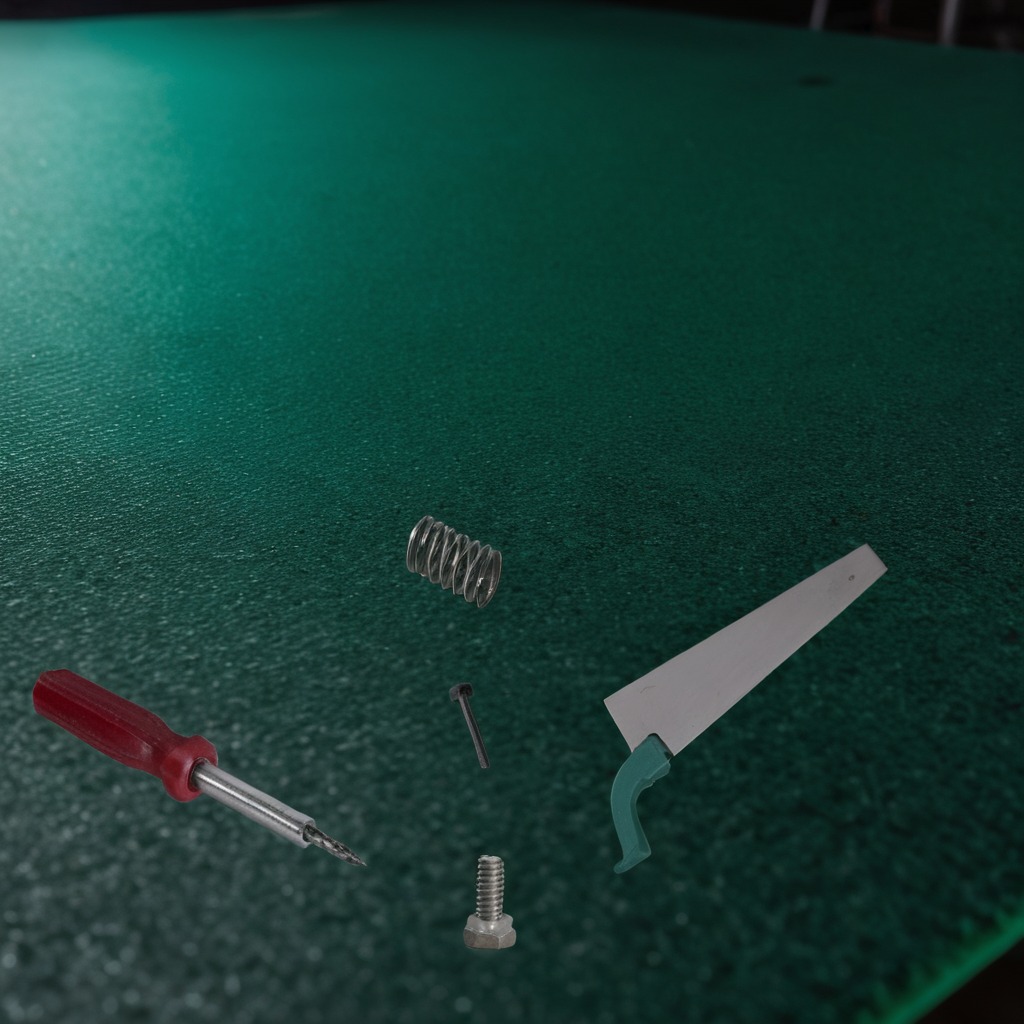
A screw, an iron nail, a coiled metal spring, a saw, and a screwdriver are lying on the clean granite tabletop.